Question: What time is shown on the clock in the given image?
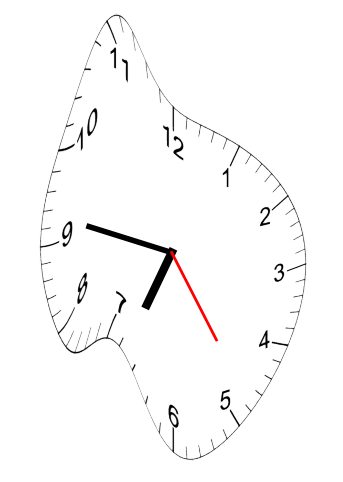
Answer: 06:46:24